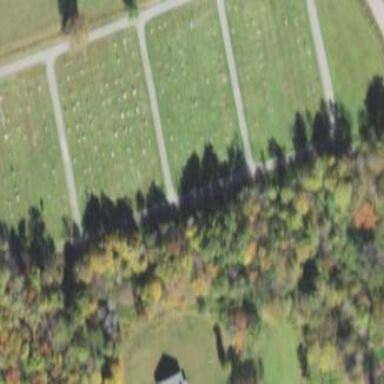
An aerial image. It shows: Fence surrounding cemetery.